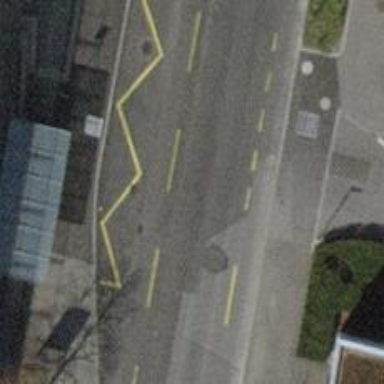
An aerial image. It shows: Bus stop with designated public transport stop position.